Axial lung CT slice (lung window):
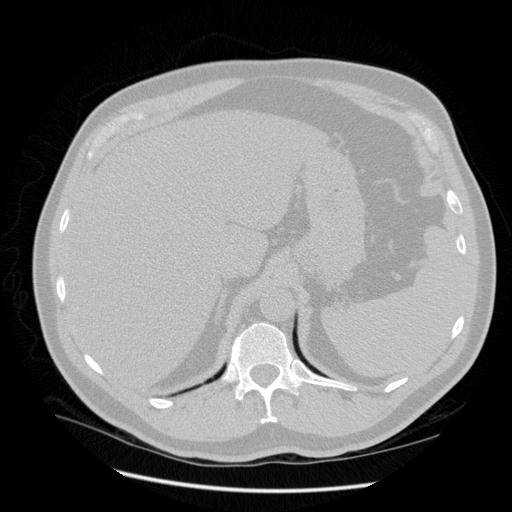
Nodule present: no